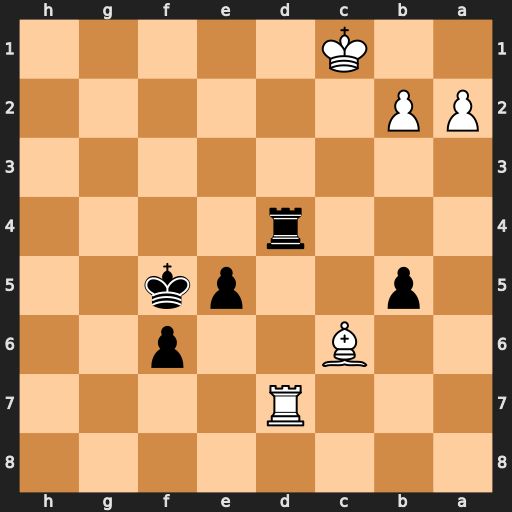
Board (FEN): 8/3R4/2B2p2/1p2pk2/3r4/8/PP6/2K5
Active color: b
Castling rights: -
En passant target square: -
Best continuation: Rc4+ Kd2 Rxc6